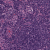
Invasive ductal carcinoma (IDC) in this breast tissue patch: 0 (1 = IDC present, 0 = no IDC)